Question: I'm working on displaying a weekly schedule and what I want to do is to merge appointments if they are consecutive and have no gaps. I have'7:00AM - 08:00AM' AND '08:00AM' - '03:00PM' This is the time schedule of the doctor.
In other words, how to find all the records that have consecutive values for the same doctor and day of the week, and return the minimum value of Start Time and the maximum value of End Time of that consecutive set.
Is it possible to retrieve that data and convert it to '07:00AM - 03:00PM' using SQL? If so how?
I'm using 'SQL Server 2008 R2' Here is my sample data:

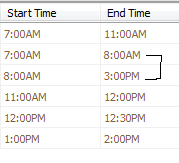
Answer: Try the following query:
'''
;WITH GatherDates AS
(
SELECT DocID,
StartTime AppointmentTime
FROM Appointment
UNION ALL
SELECT DocID,
EndTime
FROM Appointment
)
,RemoveDuplicates AS
(
SELECT DocID,
AppointmentTime,
COUNT(*) DuplicateCount
FROM GatherDates
GROUP BY DocID,
AppointmentTime
)
,FindContinuosAppointment AS
(
SELECT DocID,
AppointmentTime,
ROW_NUMBER() OVER(PARTITION BY DocID
ORDER BY AppointmentTime ASC) RN
FROM RemoveDuplicates
WHERE DuplicateCount = 1
)
SELECT ST.DocID,
ST.AppointmentTime StartTime,
ET.AppointmentTime EndTime
FROM FindContinuosAppointment ST
INNER JOIN FindContinuosAppointment ET
ON ST.DocID = ET.DocID
AND ST.RN = ET.RN - 1
AND ST.RN % 2 = 1
AND ET.RN % 2 = 0;
'''
Check my SQL Fiddle link: <URL>
Do let me know your comments.